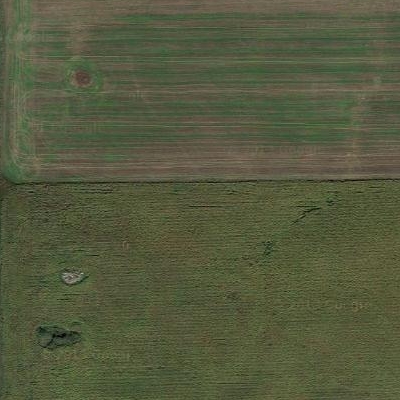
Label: bField